Question: I have an AsyncTask subclass in my main activity in which I have overridden the onPreExecute to show a ProgressDialog while the thread is executing, and also overridden the onPostExecute method to publish the results of executing the thread in a separate activity as such:
'''
// progress dialog to show user that the scheduling request is being processed
private ProgressDialog dialog = new ProgressDialog(getActivity());
@Override
protected void onPreExecute() {
this.dialog.setMessage("Please wait");
this.dialog.show();
}
@Override
protected void onPostExecute(String result) {
Intent scheduleTasksIntent = TaskSchedulingActivity.newIntent(getActivity(),
(ArrayList<Task>) frontTasks, (ArrayList<Task>) preferableTasks);
startActivity(scheduleTasksIntent);
}
'''
When I press the back button from the second activity (the TaskSchedulingActivity) to go back to the main activity where the AsyncTask subclass was created, the main activity appears but the progress dialog also shows and only stops when I click somewhere else on the screen.

I was wondering how I could stop this so clicking back simply returns to my main activity and does not show the progress dialog?
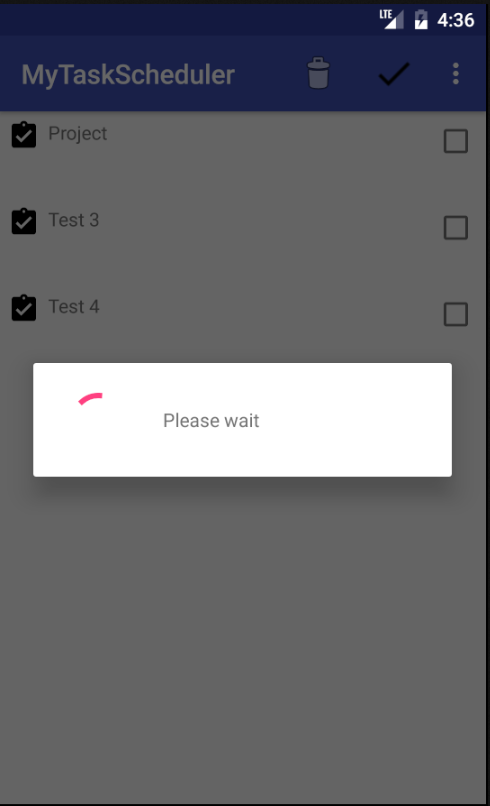
Answer: Simple. In your onPostExecute, do 'this.dialog.dismiss()' before going to the next activity.